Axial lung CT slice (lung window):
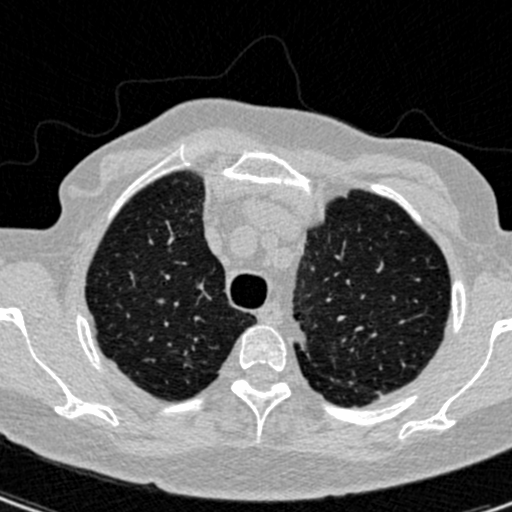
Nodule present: no